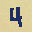
Label: 4